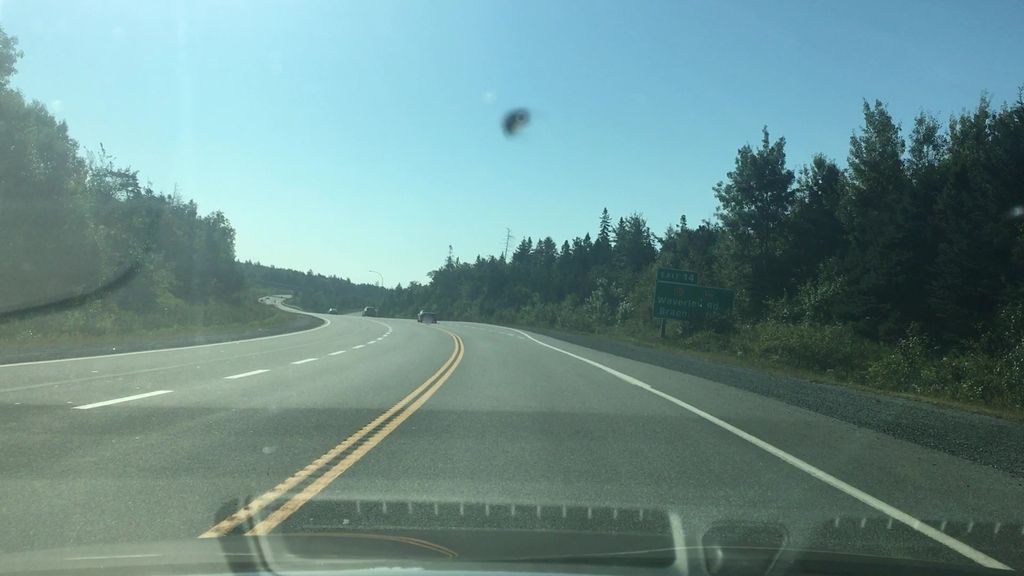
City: halifax